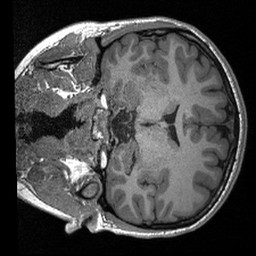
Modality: T1w
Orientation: coronal
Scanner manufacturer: siemens
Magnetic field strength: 3 T
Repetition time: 2.4 s
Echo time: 0.00213 s